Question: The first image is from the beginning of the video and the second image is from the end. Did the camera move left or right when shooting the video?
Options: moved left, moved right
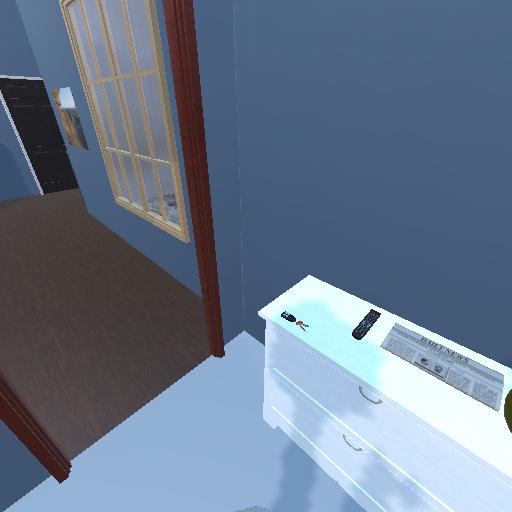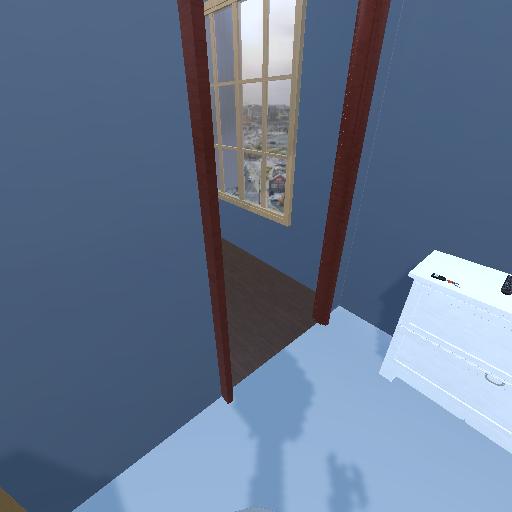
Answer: moved left